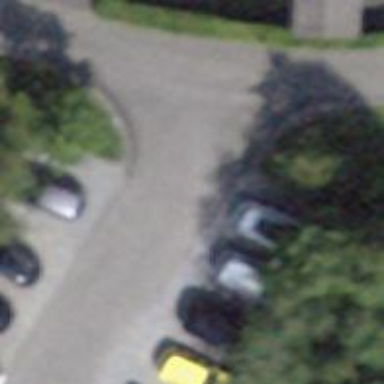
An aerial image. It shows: Parking aisle designated as service road.